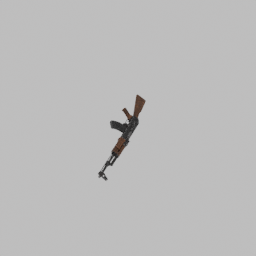
Label: tools